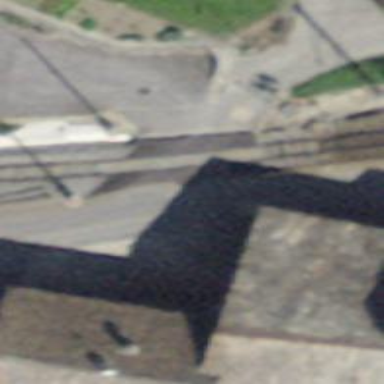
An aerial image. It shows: Railway level crossing.